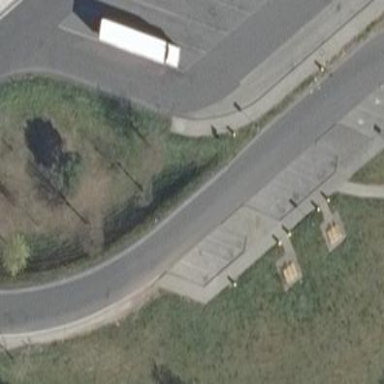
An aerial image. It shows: Parking area with surface.